Question:
generalization of one or a set of previous rules if a subset of the packets matched by this
rule is also matched by the preceding rule(s) but taking a different action. For example, r5 is a generalization of r4 in the above Table . These two rules indicate that all the packets from 10.1.1.* are allowed, except TCP packets from 10.1.1.* to the port 25 of 192.168.1.*.
So my question is how do we achieve this in C#,how to find the generalized rules? how to compare two IP addresses and how to find if one IP address falls in the range of the other
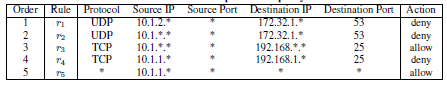
Answer: When ever I need to compare/sort IP addresses, I always convert them to their (32-bit) numerical representation first, and then do a regular numerical compare/sort as necessary, rather than trying to compare each individual octet as a string.
The conversion itself can be done with something like the following:
'''
uint ipAsNum = BitConverter.ToUInt32( IPAddress.Parse( ipAsString ).GetAddressBytes(), 0 );
'''